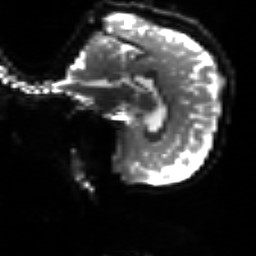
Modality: sbref
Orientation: sagittal
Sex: female
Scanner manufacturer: siemens
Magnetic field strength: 3 T
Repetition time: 5 s
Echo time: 0.071 s